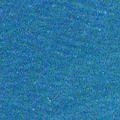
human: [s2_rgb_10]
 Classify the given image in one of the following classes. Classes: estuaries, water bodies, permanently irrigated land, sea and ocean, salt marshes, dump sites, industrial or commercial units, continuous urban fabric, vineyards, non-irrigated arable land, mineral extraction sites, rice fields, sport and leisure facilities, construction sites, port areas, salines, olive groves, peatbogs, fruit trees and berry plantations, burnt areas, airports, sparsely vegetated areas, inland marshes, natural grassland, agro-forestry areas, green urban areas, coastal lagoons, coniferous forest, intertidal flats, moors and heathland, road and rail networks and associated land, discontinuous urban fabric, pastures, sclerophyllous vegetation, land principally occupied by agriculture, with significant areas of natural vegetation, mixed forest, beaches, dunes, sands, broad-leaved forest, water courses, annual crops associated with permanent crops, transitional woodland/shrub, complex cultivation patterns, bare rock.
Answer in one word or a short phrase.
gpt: sea and ocean